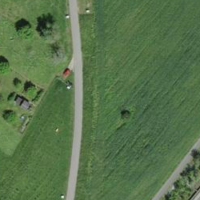
EUNIS habitat code: 24
Species observed at this site:
Motacilla cinerea
Actitis hypoleucos
Alcedo atthis
Anas platyrhynchos
Troglodytes troglodytes
Anthus spinoletta
Aythya fuligula
Buteo buteo
Anthus pratensis
Turdus merula
Chroicocephalus ridibundus
Phalacrocorax carbo
Larus michahellis
Fringilla montifringilla
Mareca strepera
Parus major
Erithacus rubecula
Mergus merganser
Milvus migrans
Cinclus cinclus
Motacilla alba